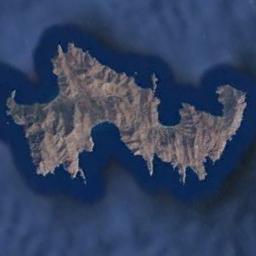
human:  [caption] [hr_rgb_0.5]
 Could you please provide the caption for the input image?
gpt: The island without vegetation is surrounded by light blue waters .

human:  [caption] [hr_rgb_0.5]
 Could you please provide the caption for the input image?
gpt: The land on the island is uneven .

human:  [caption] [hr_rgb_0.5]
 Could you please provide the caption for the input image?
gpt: The irregularly shaped yellow-brown island is surrounded by blue waters with mountains with a few plants .

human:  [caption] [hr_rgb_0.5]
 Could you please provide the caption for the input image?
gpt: The islands in the picture are large in area .

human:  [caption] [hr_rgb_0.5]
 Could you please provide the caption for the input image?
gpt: The brown island is on a blue sea .